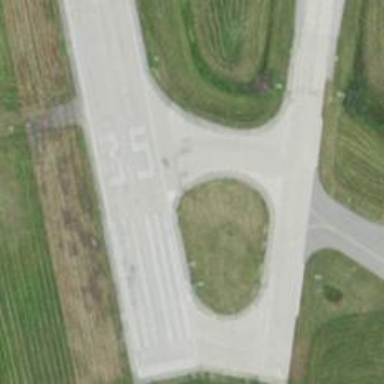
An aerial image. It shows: Image of taxiway at airport.